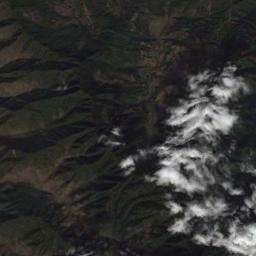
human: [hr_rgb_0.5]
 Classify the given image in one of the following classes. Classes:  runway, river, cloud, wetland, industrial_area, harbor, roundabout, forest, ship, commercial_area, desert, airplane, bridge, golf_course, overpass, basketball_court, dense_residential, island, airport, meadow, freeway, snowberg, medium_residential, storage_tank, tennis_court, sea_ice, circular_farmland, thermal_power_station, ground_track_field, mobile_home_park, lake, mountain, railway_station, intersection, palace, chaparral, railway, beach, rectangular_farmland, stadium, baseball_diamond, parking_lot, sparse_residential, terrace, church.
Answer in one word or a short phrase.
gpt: cloud